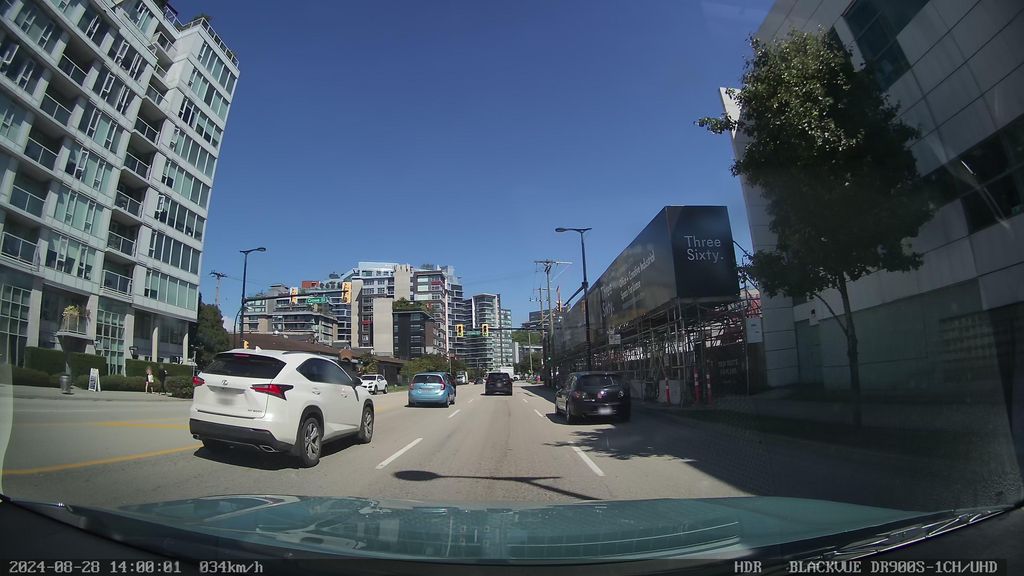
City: vancouver